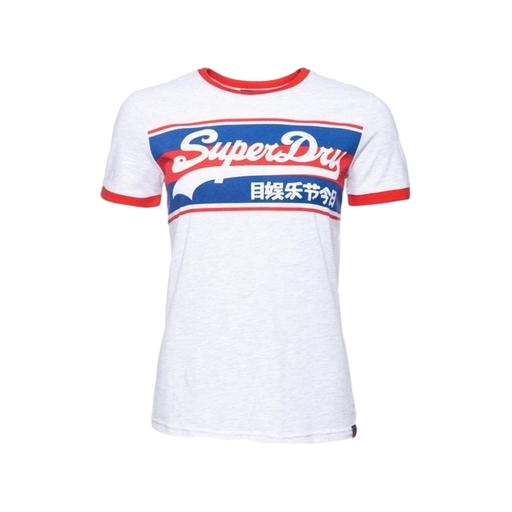
short sleeve sports logo, multicolor vintage graphic ringer tee, multicolor t-shirt large logo, white background